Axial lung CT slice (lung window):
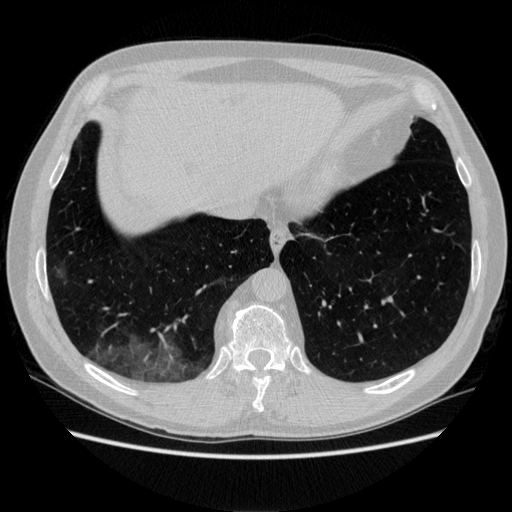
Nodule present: no